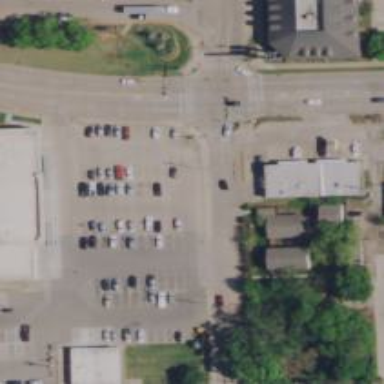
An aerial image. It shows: Tertiary road with asphalt surface and separate sidewalk.